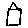
Label: house